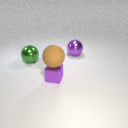
large green metal sphere in front of large purple metal sphere